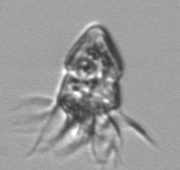
Label: Strombidium_inclinatum